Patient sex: F
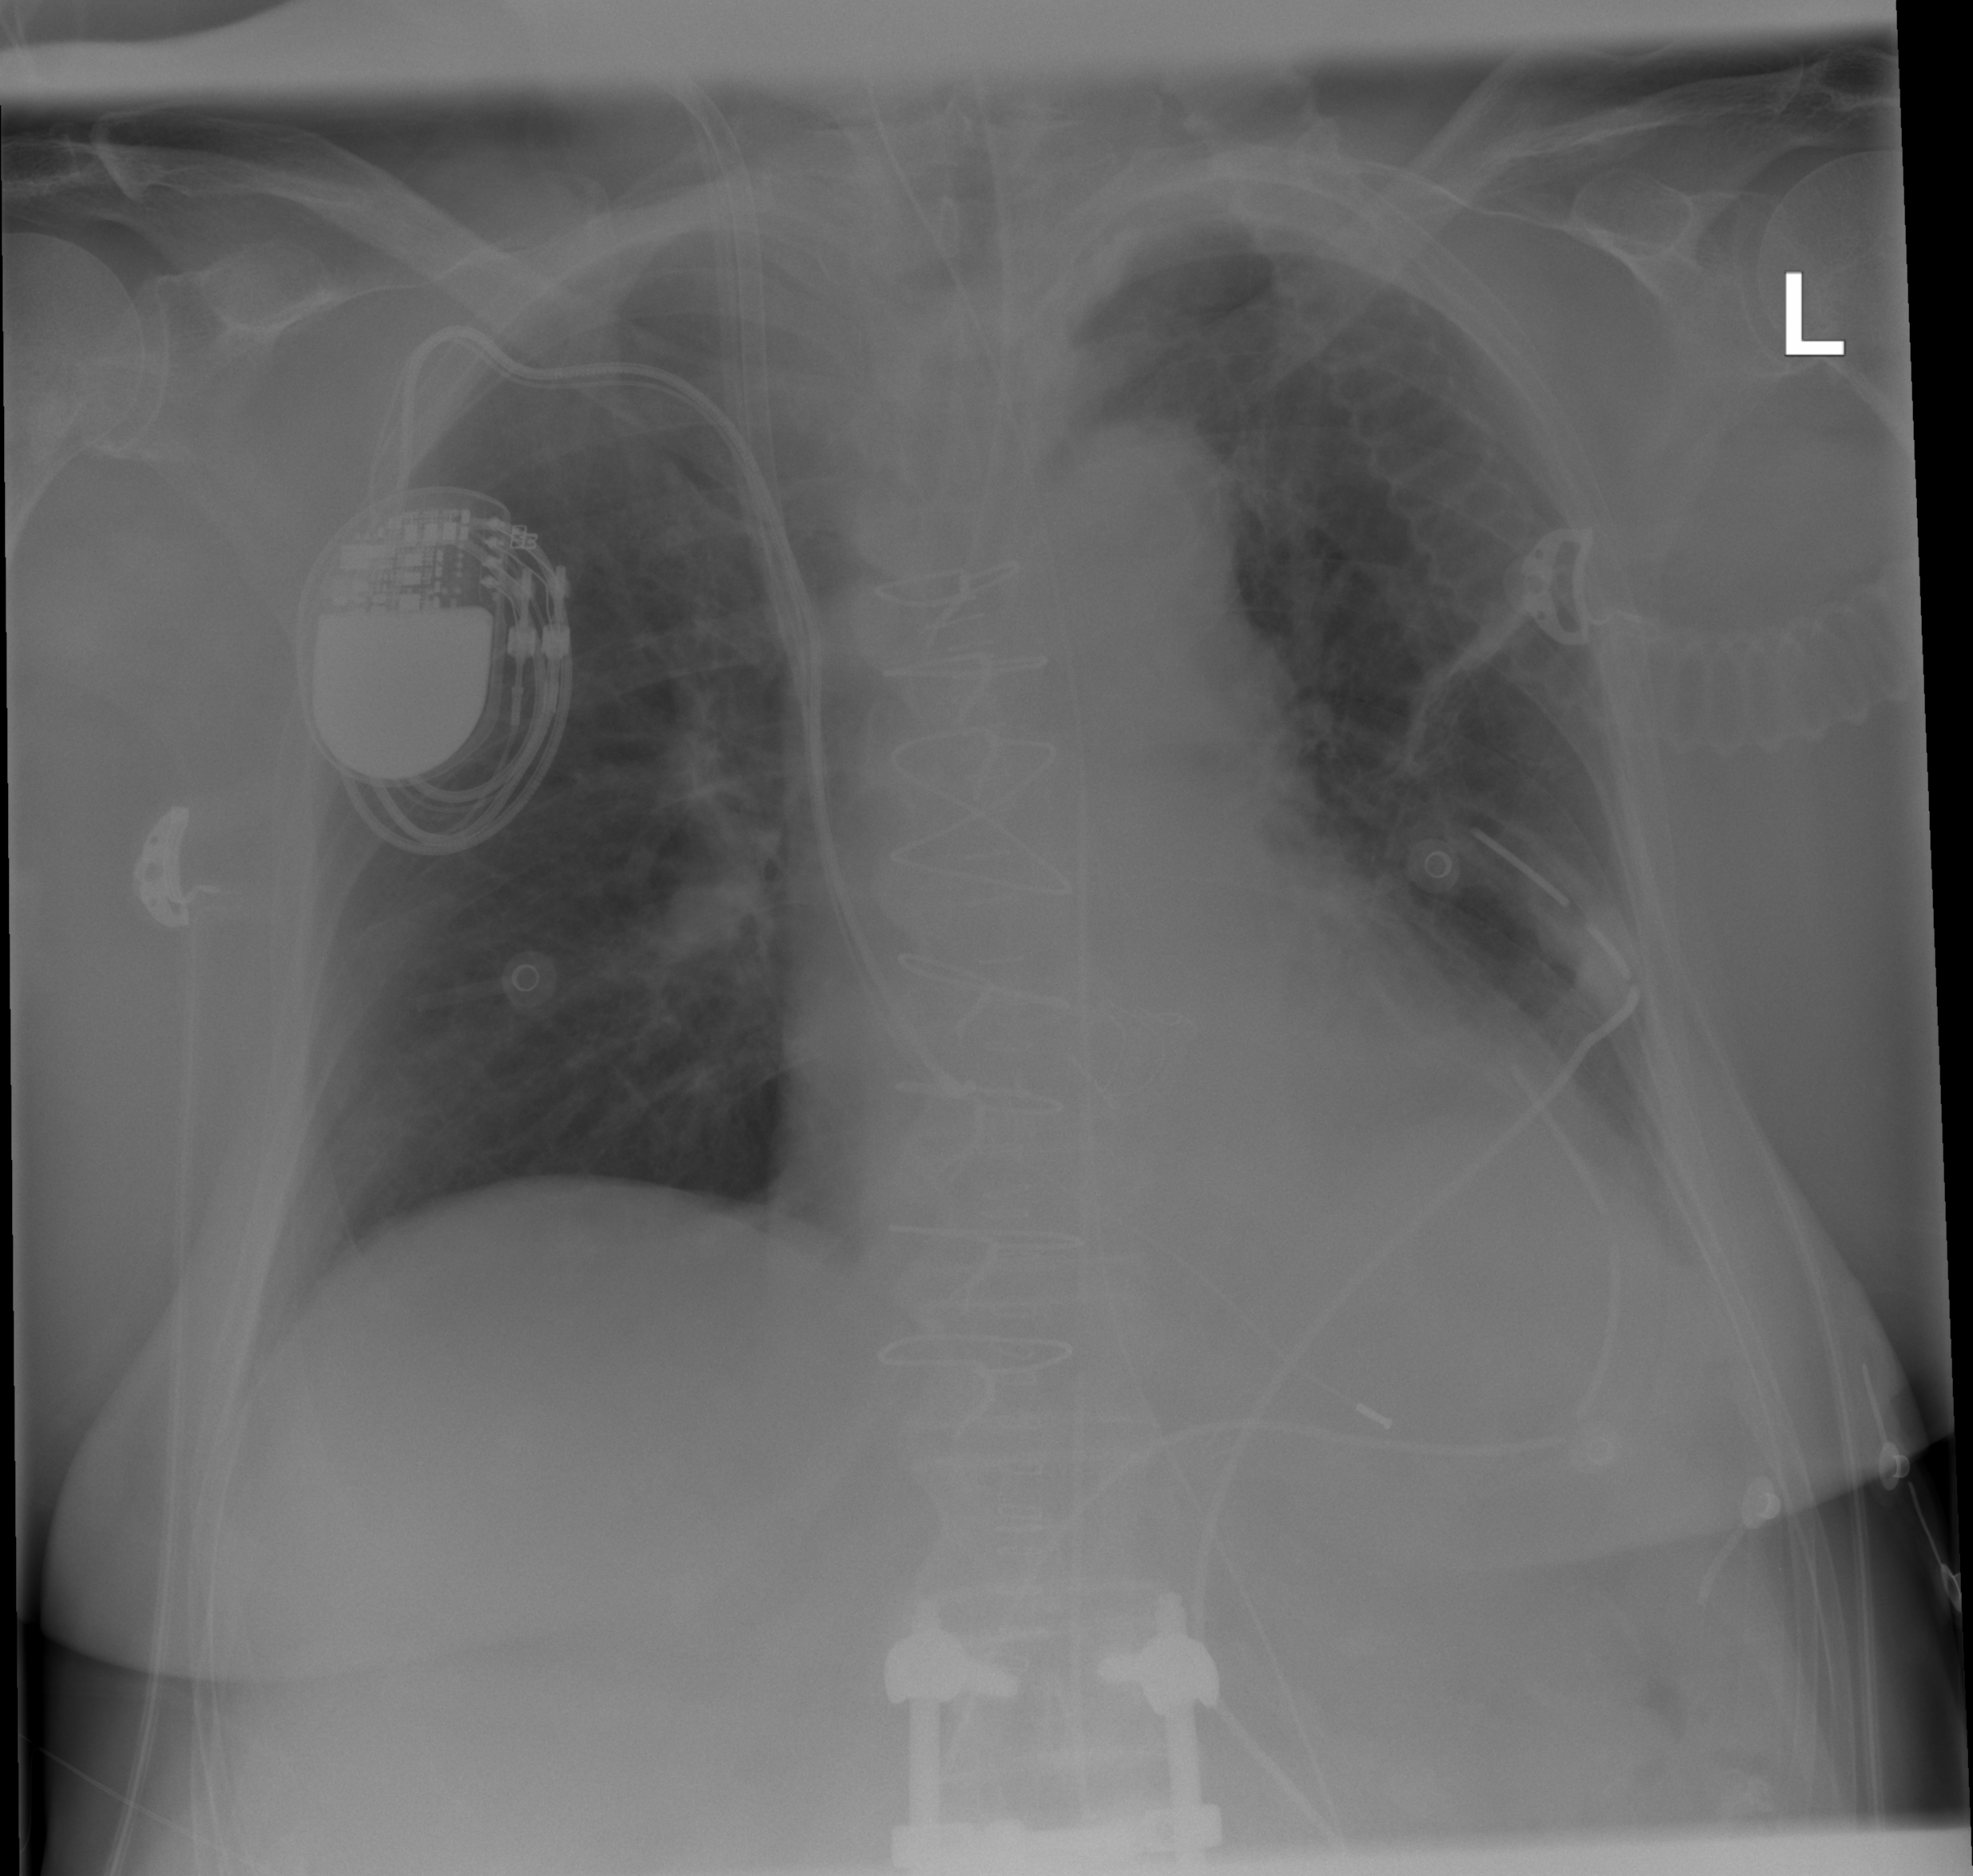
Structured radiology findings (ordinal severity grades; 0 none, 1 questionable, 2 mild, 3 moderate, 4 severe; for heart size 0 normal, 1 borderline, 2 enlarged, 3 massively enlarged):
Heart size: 0
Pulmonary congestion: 1
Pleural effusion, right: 0
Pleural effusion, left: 1
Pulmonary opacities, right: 0
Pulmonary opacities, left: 0
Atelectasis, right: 1
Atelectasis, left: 2